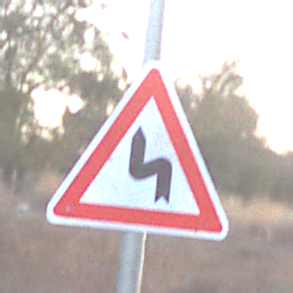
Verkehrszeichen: DoppelkurveZunaechstLinks
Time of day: SunriseSunset
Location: Outdoor (Nature)
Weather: Clear
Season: Winter
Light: Natural